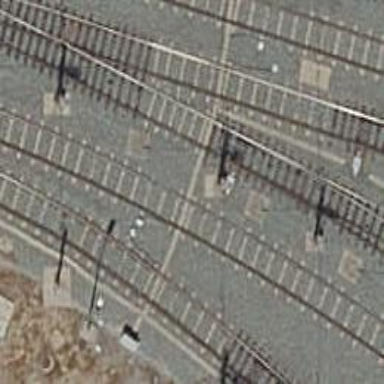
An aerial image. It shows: Railway switch.